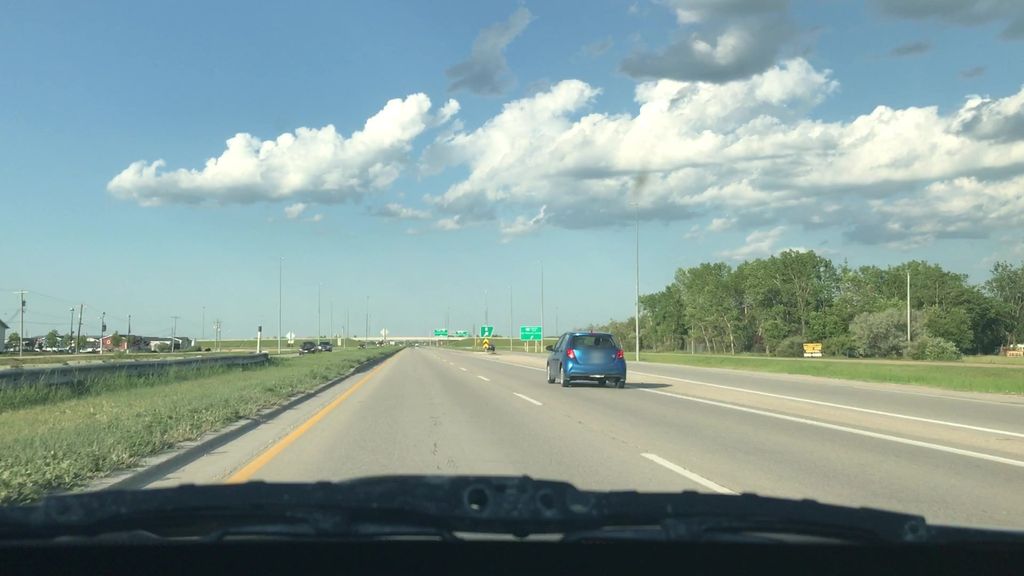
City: winnipeg